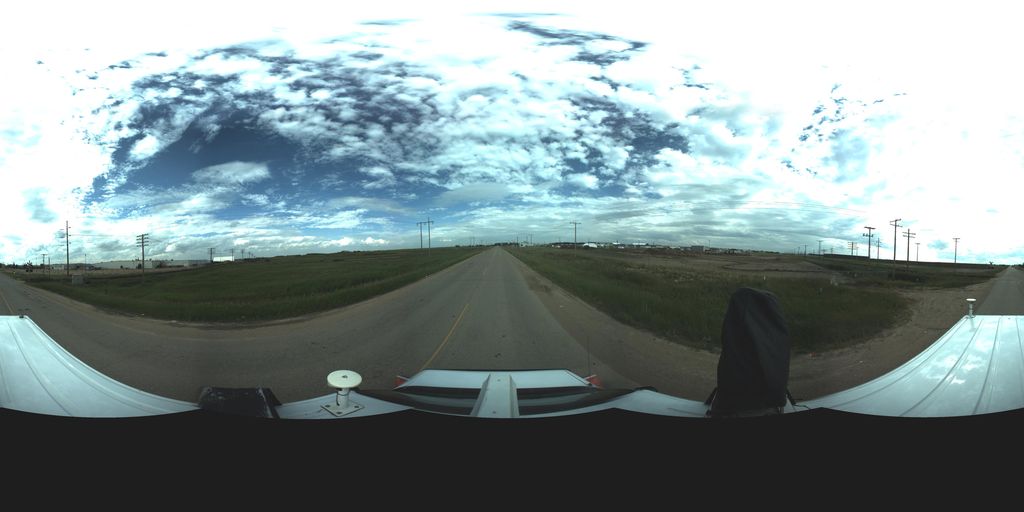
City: saskatoon